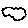
Label: cloud